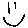
Label: smiley face